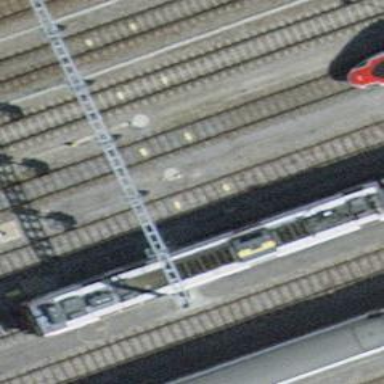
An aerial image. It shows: Railway signal.